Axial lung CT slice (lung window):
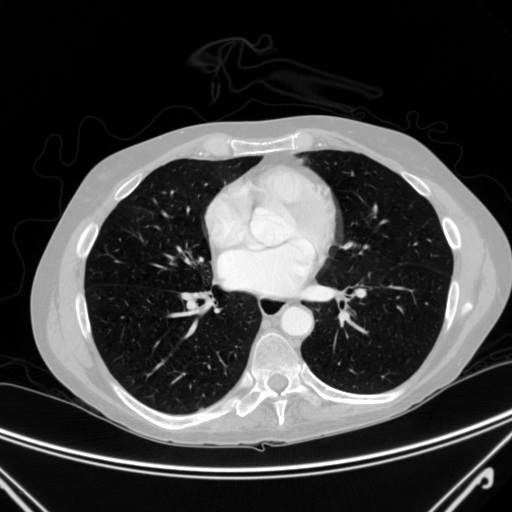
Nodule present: no